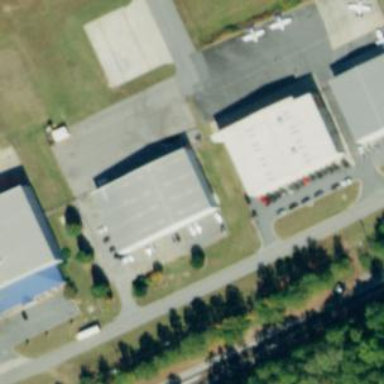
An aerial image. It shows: Hangar located at airport.